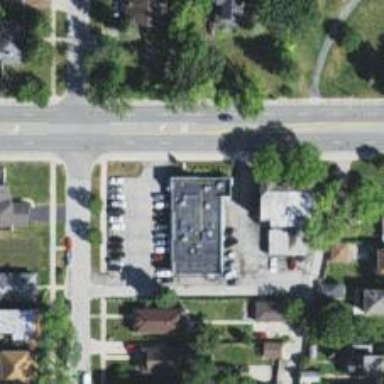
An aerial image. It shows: Healthcare clinic.